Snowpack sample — Buffalo Mountain, Silverthorne, Colorado, USA (2/22/26, 2:02 PM MST)
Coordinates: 39.622, -106.113
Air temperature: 33 °F
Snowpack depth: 63 cm
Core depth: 20 cm
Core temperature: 24.8 °F
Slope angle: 11°, slope face: 116°
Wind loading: low
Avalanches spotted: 0
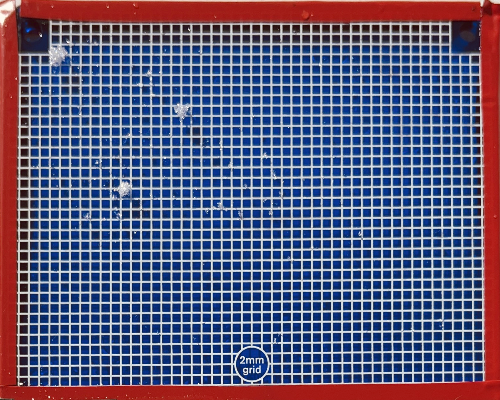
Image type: profile
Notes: In a firebreak similar to site 1, minimal wind loading with no spotted avalanches (not many faces in view though)